Question: I have a table in access like this:

Now what I want is to eliminate the the subcase_id that are closed (with all of their status, not just the row with status closed). How can I do that in Access?
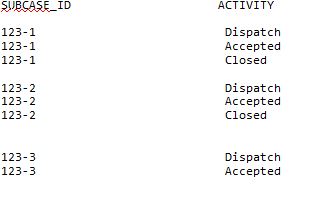
Answer: '''
SELECT DISTINCT SUBCASE_ID FROM YOUR_TABLE
WHERE SUBCASE_ID NOT IN (SELECT SUBCASE_ID FROM YOUR_TABLE where ACTIVITY='Closed')
'''
will work I think. I filter closed subcases first and then take non-filtered ones.